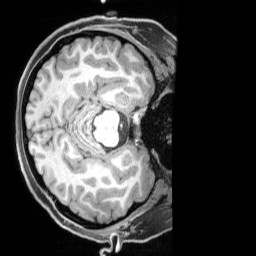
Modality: T1w
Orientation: axial
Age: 24
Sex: female
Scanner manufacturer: siemens
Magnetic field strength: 3 T
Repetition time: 2.17 s
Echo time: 0.00169 s